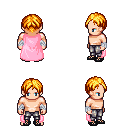
a pixel art fantasy rpg character, male body template, human, light skin, pink cape, metal pants, light blonde parted hairstyle, white cloth bandages, ghillies, four views (front, back, left, right), 2x2 character sprite sheet, small pixel art, hard edges, no anti-aliasing